Question: I'm following this <URL> on building a Single Page Application with express and AngularJS on nodejs.
I'm Trying to call the web api from the angular module, but I keep receiving the entire page html content, instead of the actual value
'''
<!-- index.html -->
<!doctype html>
<!-- ASSIGN OUR ANGULAR MODULE -->
<html ng-app="scotchTodo">
<head>
<!-- META -->
<meta charset="utf-8">
<meta name="viewport" content="width=device-width, initial-scale=1"><!-- Optimize mobile viewport -->
<title>Node/Angular Todo App</title>
<!-- SCROLLS -->
<link rel="stylesheet" href="//netdna.bootstrapcdn.com/bootstrap/3.0.0/css/bootstrap.min.css"><!-- load bootstrap -->
<style>
html { overflow-y:scroll; }
body { padding-top:50px; }
#todo-list { margin-bottom:30px; }
</style>
<!-- SPELLS -->
<script src="//ajax.googleapis.com/ajax/libs/jquery/2.0.3/jquery.min.js"></script><!-- load jquery -->
<script src="//ajax.googleapis.com/ajax/libs/angularjs/1.0.8/angular.min.js"></script><!-- load angular -->
<script src="core.js"></script>
</head>
<!-- SET THE CONTROLLER AND GET ALL TODOS -->
<body ng-controller="mainController">
<div class="container">
<!-- HEADER AND TODO COUNT -->
<div class="jumbotron text-center">
<h1>I'm a Todo-aholic <span class="label label-info">{{ todos.length }}</span></h1>
</div>
<!-- TODO LIST -->
<div id="todo-list" class="row">
<div class="col-sm-4 col-sm-offset-4">
<!-- LOOP OVER THE TODOS IN $scope.todos -->
<div class="checkbox" ng-repeat="todo in todos">
<label>
<input type="checkbox" ng-click="deleteTodo(todo._id)"> {{ todo.text }}
</label>
</div>
</div>
</div>
<!-- FORM TO CREATE TODOS -->
<div id="todo-form" class="row">
<div class="col-sm-8 col-sm-offset-2 text-center">
<form>
<div class="form-group">
<!-- BIND THIS VALUE TO formData.text IN ANGULAR -->
<input type="text" class="form-control input-lg text-center" placeholder="I want to buy a puppy that will love me forever" ng-model="formData.text">
</div>
<!-- createToDo() WILL CREATE NEW TODOS -->
<button type="submit" class="btn btn-primary btn-lg" ng-click="createTodo()">Add</button>
</form>
</div>
</div>
</div>
</body>
</html>
'''
--
'''
// public/core.js
var scotchTodo = angular.module('scotchTodo', []);
function mainController($scope, $http) {
$scope.formData = {};
// when landing on the page, get all todos and show them
$http.get('/api/something')
.success(function(data) {
$scope.todos = data;
console.log(data);
alert(data)
})
.error(function(data) {
console.log('Error: ' + data);
});
// when submitting the add form, send the text to the node API
$scope.createTodo = function() {
$http.post('/api/todos', $scope.formData)
.success(function(data) {
$scope.formData = {}; // clear the form so our user is ready to enter another
$scope.todos = data;
console.log(data);
})
.error(function(data) {
console.log('Error: ' + data);
});
};
// delete a todo after checking it
$scope.deleteTodo = function(id) {
$http.delete('/api/todos/' + id)
.success(function(data) {
$scope.todos = data;
console.log(data);
})
.error(function(data) {
console.log('Error: ' + data);
});
};
}
'''
--
'''
//server.js
// set up ========================
var express = require('express');
var app = express(); // create our app w/ express
// configuration =================
app.configure(function () {
app.use(express.static(__dirname + '/public')); // set the static files location /public/img will be /img for users
app.use(express.logger('dev')); // log every request to the console
app.use(express.bodyParser()); // pull information from html in POST
app.use(express.methodOverride()); // simulate DELETE and PUT
});
// listen (start app with node server.js) ======================================
app.listen(8080);
console.log("App listening on port 8080");
// application
app.get('*', function (req, res) {
res.sendfile('./public/index.html'); // load the single view file (angular will handle the page changes on the front-end)
});
// api routes
app.get('/api/something',function(req,res){
res.json({text: "1"});
});
// get all todos
app.get('/api/todos', function (req, res) {
console.log("api/todos")
var todos = [];
res.json(todos); // return all todos in JSON format
});
// create todo and send back all todos after creation
app.post('/api/todos', function (req, res) {
// create a todo, information comes from AJAX request from Angular
Todo.create({
text: req.body.text,
done: false
}, function (err, todo) {
if (err)
res.send(err);
// get and return all the todos after you create another
Todo.find(function (err, todos) {
if (err)
res.send(err)
res.json(todos);
});
});
});
// delete a todo
app.delete('/api/todos/:todo_id', function (req, res) {
Todo.remove({
_id: req.params.todo_id
}, function (err, todo) {
if (err)
res.send(err);
// get and return all the todos after you create another
Todo.find(function (err, todos) {
if (err)
res.send(err)
res.json(todos);
});
});
});
'''
But all I get instead of the value I tried to pass is the full html:

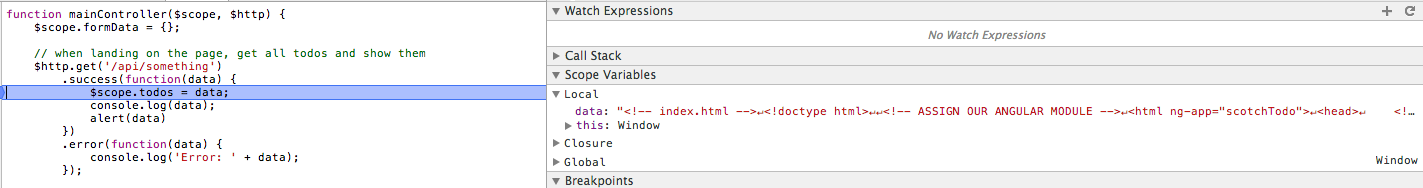
Answer: This route...
'''
// application
app.get('*', function (req, res) {
res.sendfile('./public/index.html'); // load the single view file (angular will handle the page changes on the front-end)
});
'''
... is responding to all GET requests because it comes before the '/api/something' route. Either swap it with the '/api/something' route...
'''
app.get('/api/something',function(req,res){
res.json({text: "1"});
});
app.get('*', function (req, res) {
res.sendfile('./public/index.html'); // load the single view file (angular will handle the page changes on the front-end)
});
'''
Or don't use a wildcard...
'''
app.get('/', function (req, res) {
res.sendfile('./public/index.html'); // load the single view file (angular will handle the page changes on the front-end)
});
'''